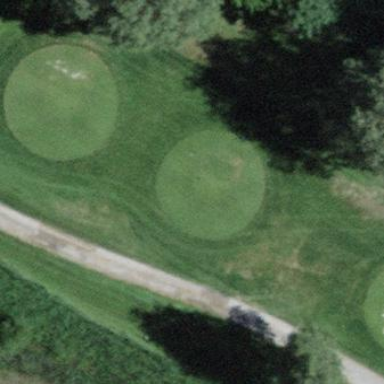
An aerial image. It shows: Golf tee on grassy land.